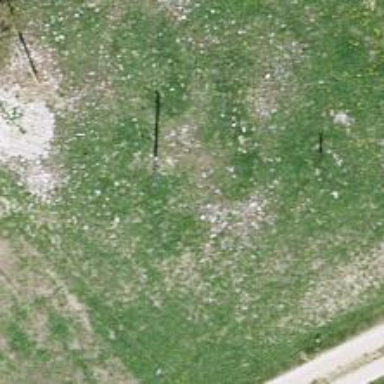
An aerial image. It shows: Power pole.